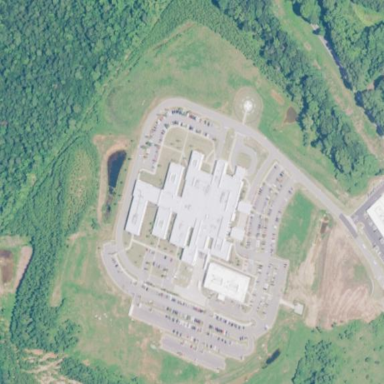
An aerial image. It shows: Hospital providing healthcare services.